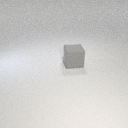
large gray rubber cube